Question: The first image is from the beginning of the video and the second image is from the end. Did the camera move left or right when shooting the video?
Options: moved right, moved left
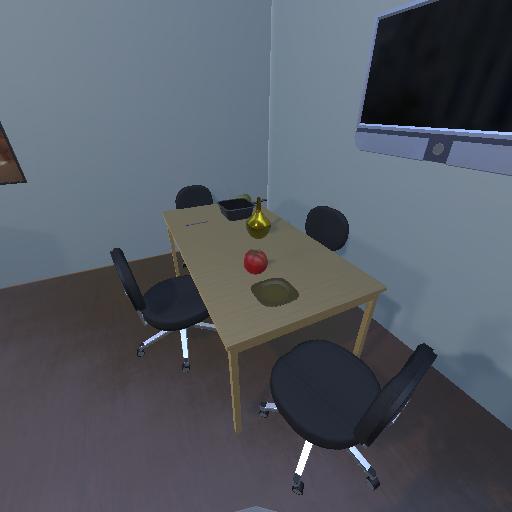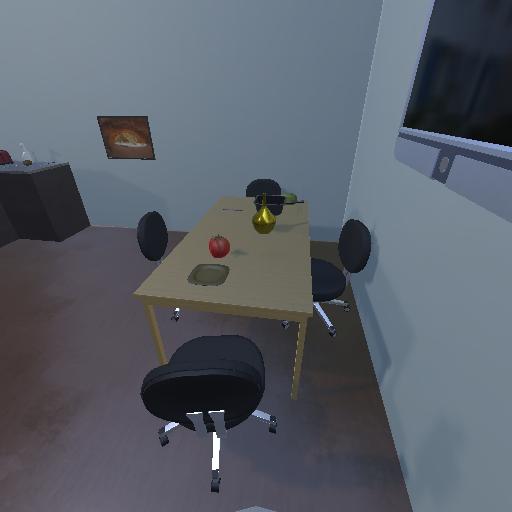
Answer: moved right